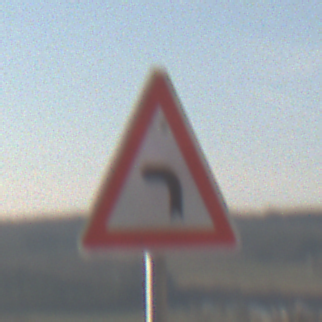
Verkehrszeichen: KurveLinks
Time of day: MorningAfternoon
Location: Outdoor (Nature)
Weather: PartlyCloudy
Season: NotSpecified
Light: Natural